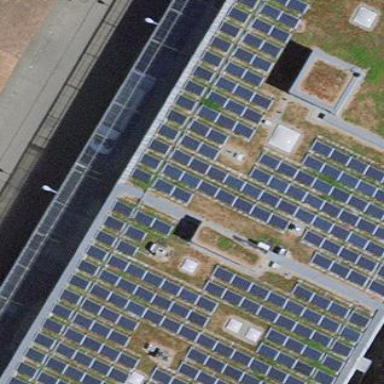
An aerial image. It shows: Solar power generator using photovoltaic panels.